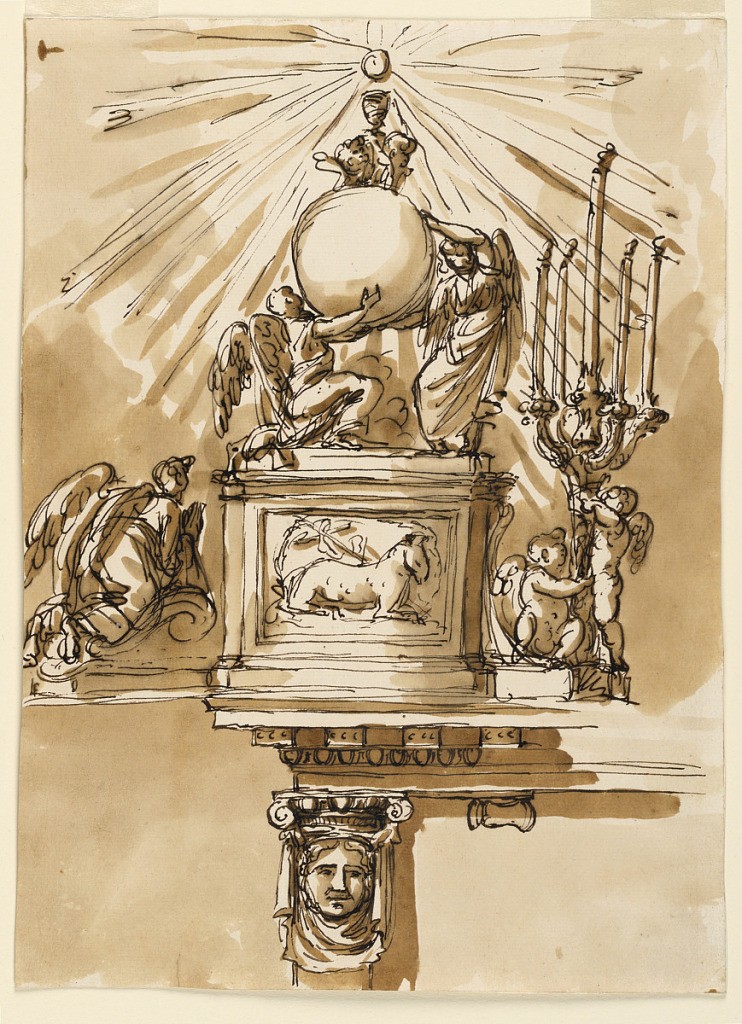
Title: Relief; Glory of the sacrament; console table
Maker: Giuseppe Barberi, Italian, 1746–1809
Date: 1780–1790
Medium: Pen and brown ink, brush and brown wash on off-white laid paper, lined
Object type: Drawing
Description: Top: a) upon a pedestal, showing the Easter lamb in its front panel, two angels, one kneeling, the other one standing. They carry the globe, on top of which two cherubim support the chalice, above which the Host appears, being the center of a glory of rays. Beside the pedestal are suggested: at left, an angel kneeling upon a volute, worshipping; at right: two angels holding a candlestick with five candles. Bottom: b) The left corner of the top and top of the left leg are shown. A female mask in a drapery carries an Ionic capital. It supports an entablature. Colored background.